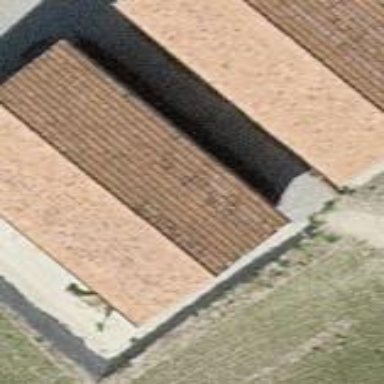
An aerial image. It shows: Shed building.